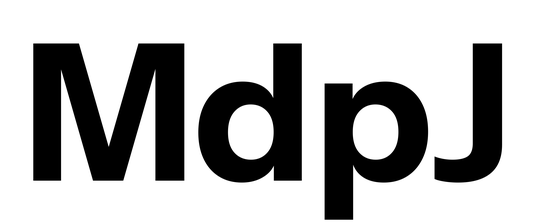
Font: InstrumentSans_Bold